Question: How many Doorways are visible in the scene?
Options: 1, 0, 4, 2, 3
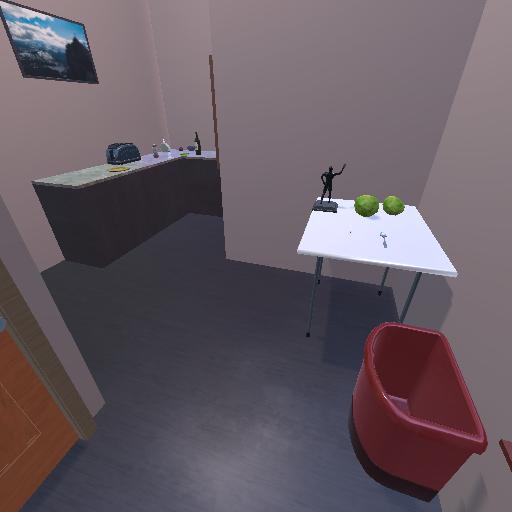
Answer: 1